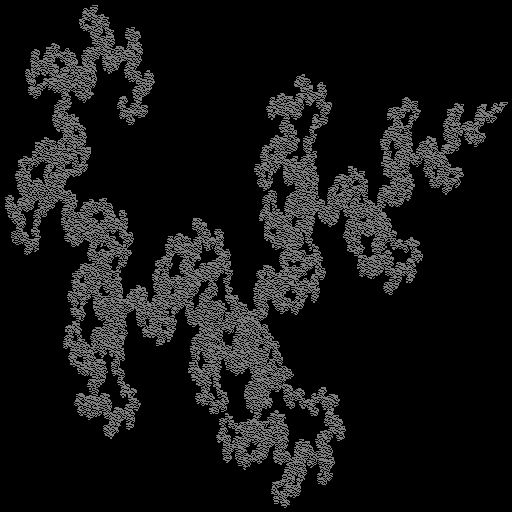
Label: a2